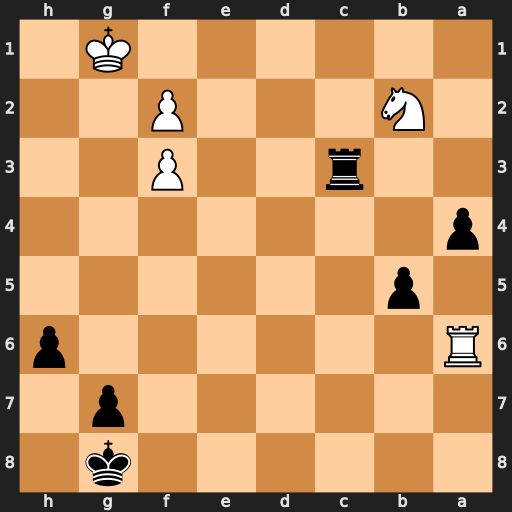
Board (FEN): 6k1/6p1/R6p/1p6/p7/2r2P2/1N3P2/6K1
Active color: b
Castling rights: -
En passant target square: -
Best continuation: a3 Nd1 Rc1 Rxa3 Rxd1+